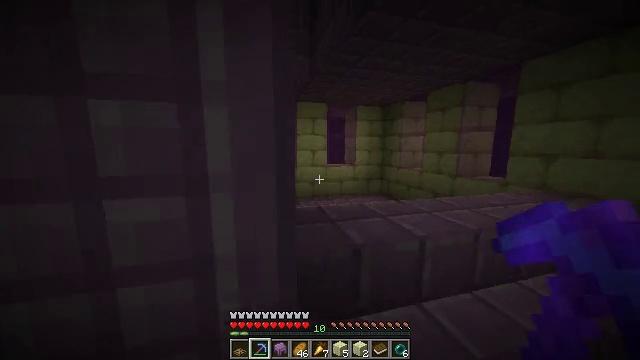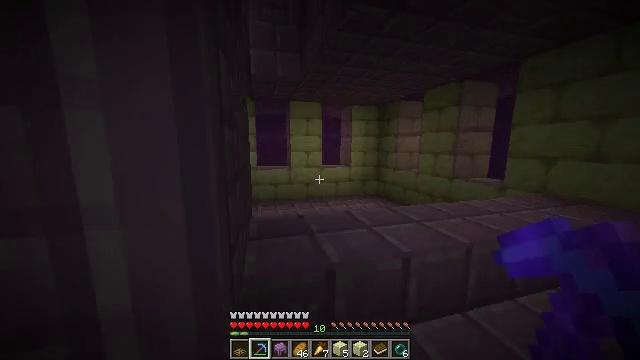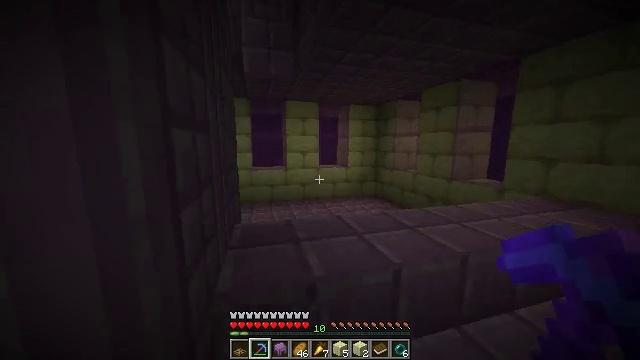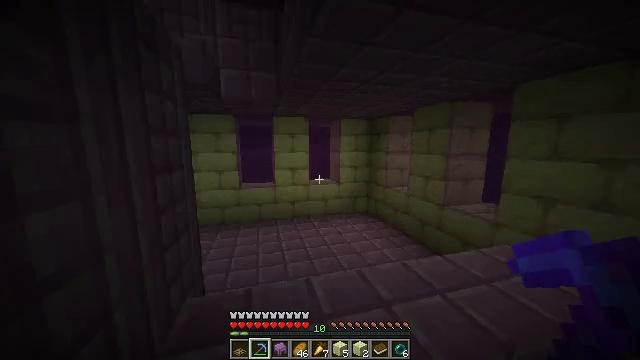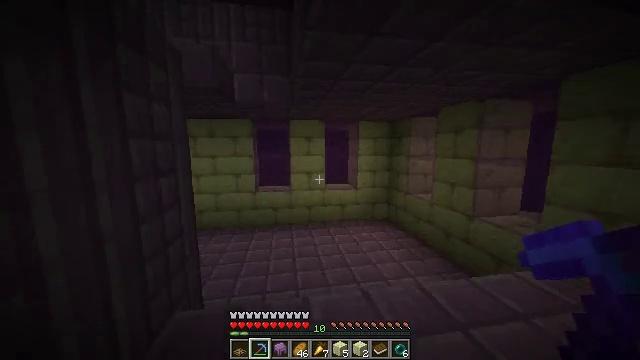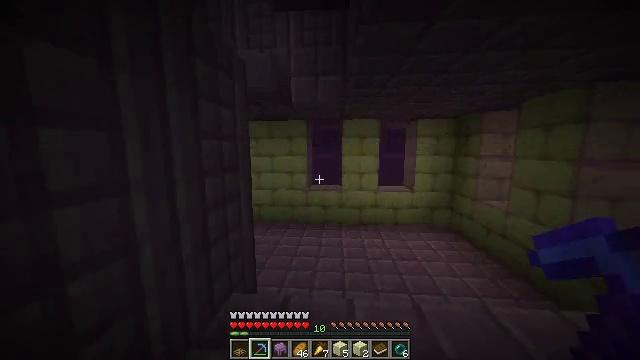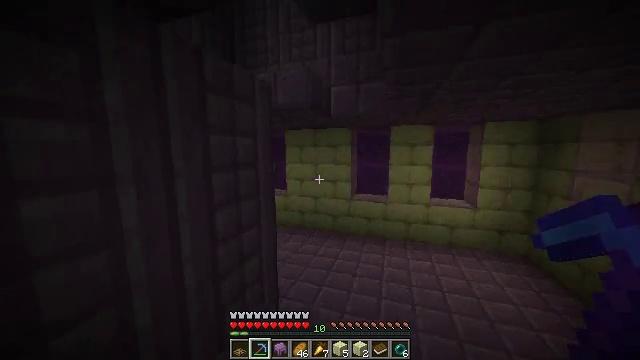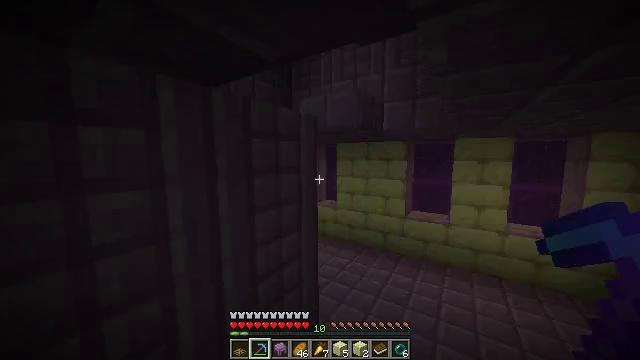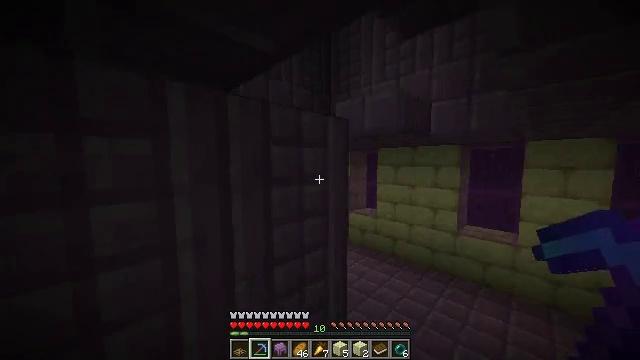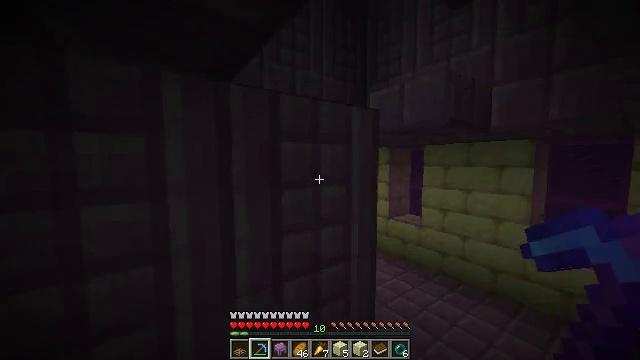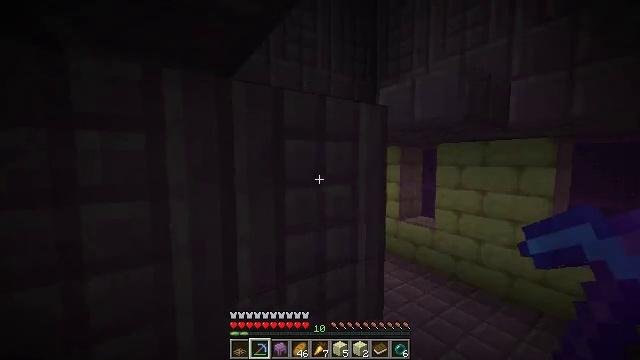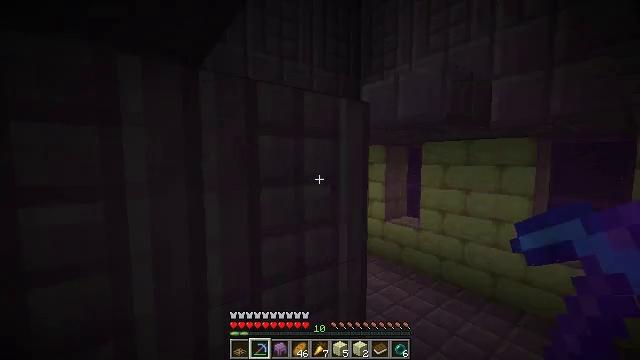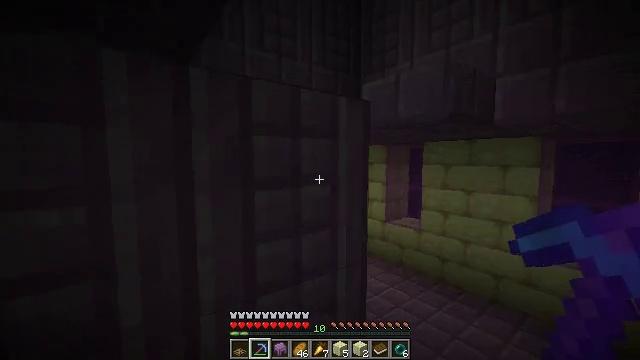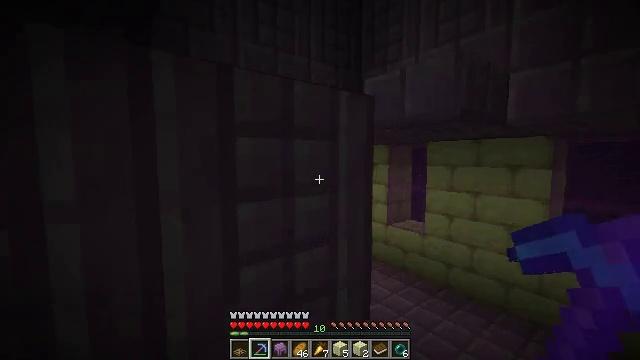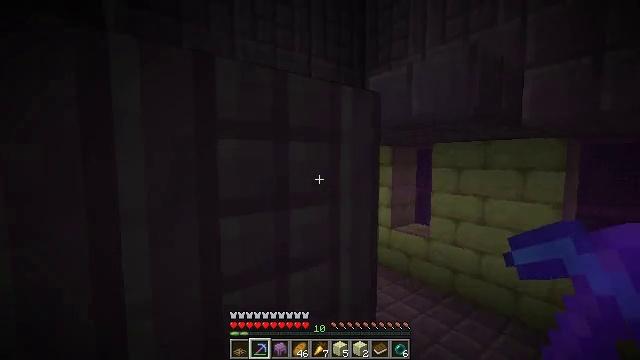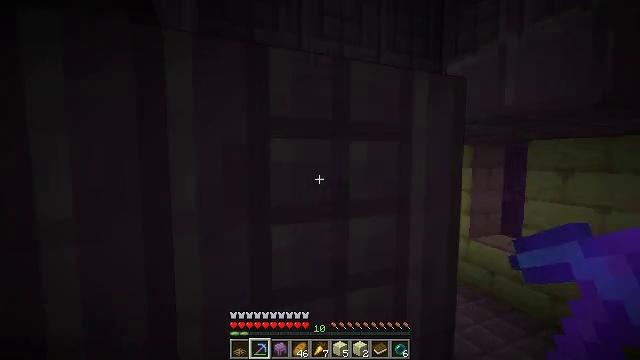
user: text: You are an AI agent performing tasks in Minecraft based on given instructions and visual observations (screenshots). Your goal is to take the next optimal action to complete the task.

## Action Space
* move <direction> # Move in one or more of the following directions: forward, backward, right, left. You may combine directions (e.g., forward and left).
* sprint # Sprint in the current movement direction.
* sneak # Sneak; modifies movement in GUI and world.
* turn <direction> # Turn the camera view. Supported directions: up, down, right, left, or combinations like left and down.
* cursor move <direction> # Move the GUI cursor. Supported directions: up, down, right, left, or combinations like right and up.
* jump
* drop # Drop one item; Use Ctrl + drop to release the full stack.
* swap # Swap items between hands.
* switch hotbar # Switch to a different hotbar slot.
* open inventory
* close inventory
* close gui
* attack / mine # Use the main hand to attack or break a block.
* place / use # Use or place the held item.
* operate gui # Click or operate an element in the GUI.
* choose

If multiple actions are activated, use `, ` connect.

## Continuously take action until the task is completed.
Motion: motion action
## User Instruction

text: Mine the purpur slab in the End city.
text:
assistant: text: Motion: move forward and move right, sprint
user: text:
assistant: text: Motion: move forward and move right, sprint
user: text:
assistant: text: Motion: move forward and move right, sprint
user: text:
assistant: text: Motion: move forward and move right, sprint, turn left
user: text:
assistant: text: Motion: move forward and move right, sprint, turn left
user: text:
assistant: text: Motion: move forward, sprint, turn left
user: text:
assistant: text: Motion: move forward, turn left and up
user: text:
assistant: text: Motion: turn left and up
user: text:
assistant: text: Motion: turn left
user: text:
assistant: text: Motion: turn left
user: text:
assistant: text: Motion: turn right
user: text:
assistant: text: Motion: move forward
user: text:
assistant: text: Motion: move forward
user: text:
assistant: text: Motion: move forward
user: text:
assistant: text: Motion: move forward, turn left
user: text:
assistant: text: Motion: turn left
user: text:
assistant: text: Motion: turn left
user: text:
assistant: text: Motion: move forward, turn left
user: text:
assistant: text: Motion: move forward, turn right
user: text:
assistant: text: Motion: move forward, turn right
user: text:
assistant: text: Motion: turn left and down
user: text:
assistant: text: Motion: move forward, turn left and down
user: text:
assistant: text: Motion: move forward, turn left
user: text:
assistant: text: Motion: move forward, sprint, turn left
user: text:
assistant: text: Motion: move forward and move left, sprint, turn right
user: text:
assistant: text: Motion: move forward and move left, sprint, turn right
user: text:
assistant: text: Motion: move forward and move left, sprint, turn right
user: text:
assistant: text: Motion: move forward and move left, sprint, turn right
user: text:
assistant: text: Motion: move forward and move left, sprint, turn right
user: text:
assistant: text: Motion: move forward and move left, sprint, turn right